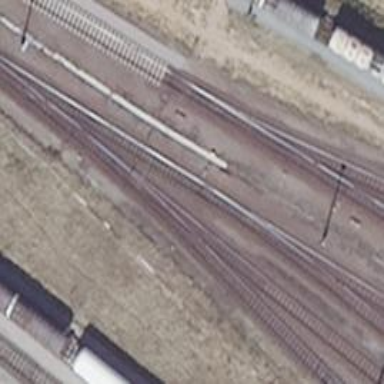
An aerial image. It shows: Railway switch.